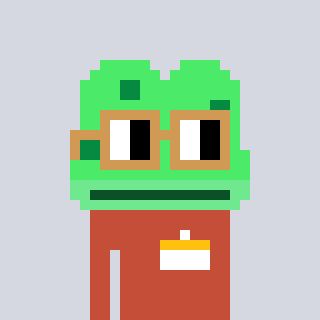
a pixel art character with square brown glasses, a frog-shaped head and a rust-colored body on a cool background